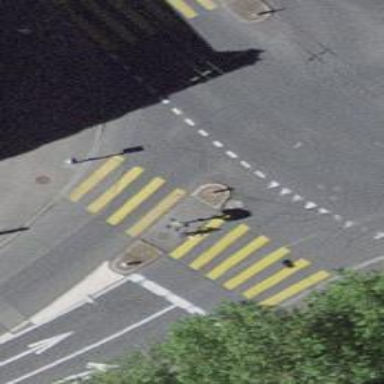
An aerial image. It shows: Road crossing with traffic signals and pedestrian island.